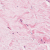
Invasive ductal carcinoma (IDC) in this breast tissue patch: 0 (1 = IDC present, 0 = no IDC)